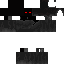
A male skeleton skin with dark skin, wearing black helmet dressed in a black armor chest and black pants, featuring a closed mouth.